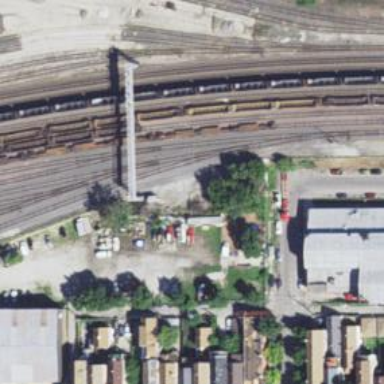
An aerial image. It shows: Railway yard used for servicing trains.